Question: I am trying to tackle two of the past exam questions, I managed to finish it but I am not sure whether I have done it right. I would really appriciate if someone could help me out please. I have pasted the exam question.

First question requires me to write up an XML document for the TOP 3 BOOKS and this is what I got. Is the correct and would there be simpler way up doing it as I'd be required to write an XML document using pen and paper.
---
'''
<Top_3_Books>
<Book Catagory="Wine">
<Book1>
<Title> French Wines: The Essential Guide <\Title>
<Author> Penguin Publishers <\Author>
<\Book1>
<Book2>
<Title> An Encyclopaedia of the Wines and Domains of France <\Title>
<Author> Oxford Press <\Author>
<\Book2>
<Book3>
<Title> Hachette Atlas of French Wines & Vineyards <\Title>
<Author> Addison-Wesley <\Author>
<\Book3>
<\Book>
<Book Catagory="Food">
<Book1>
<Title> Seafood Recipes from Cornwall <\Title>
<Author> R.Steinway and BBC Press <\Author>
<\Book1>
<Book2>
<Title> D. Smithson's Easy How-To-Cook <\Title>
<Author> D. Smithson and Prentice-Hall <\Author>
<\Book2>
<Book3>
<Title> All Rhodes Lead to the Kitchen <\Title>
<Author> J. Rhodes and Addison-Wesley <\Author>
<\Book3>
<\Book>
<\Top_3_Books>
'''
---
For the part c, I need to write up a DTD and below is my attempt. Is it write and again any easier or faster way. Thanks.
'''
<!ELEMENT Top_3_Books(Wines,Food)*>
<!ELEMENT Wines (Books, Author?)>
<!ELEMENT Books (#PCDATA)>
<!ELEMENT Author (#PCDATA)>
<!ELEMENT Food (Books, Author)>
<!ELEMENT Books (#PCDATA)>
<!ELEMENT Author (#PCDATA)>
'''
Thanks
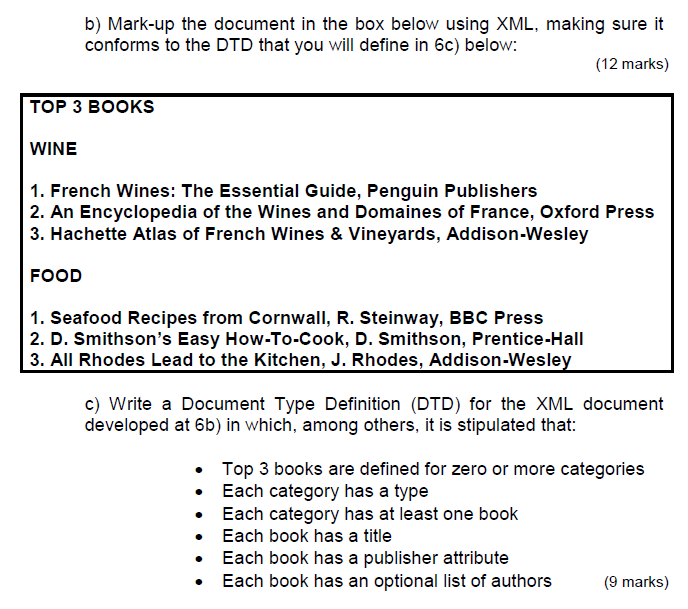
Answer: It would seem the 'Wine' category, for instance, should be altered a bit
a. The category is not a book. It should be a 'Category' element, with a type.
b. All books are 'Book' items. no need to create seperate items 'Book1', 'Book2' etc.
c. 'Publisher' attribute for every book.
d. List of authors, optional. It seems this category doesn't have them, so I invented one for the last book.
'''
<Category type="Wine">
<Books>
<Book Publisher="Penguin Publishers">
<Title> French Wines: The Essential Guide <\Title>
<Authors><\Authors>
<\Book>
<Book Publisher="Oxford Press ">
<Title> An Encyclopaedia of the Wines and Domains of France <\Title>
<Authors><\Authors>
<\Book>
<Book Publisher="Addison-Wesley">
<Title> Hachette Atlas of French Wines & Vineyards <\Title>
<Authors>
<Author>W. Esley</Author>
<\Authors>
<\Book>
<Books>
<\Category>
'''
The DTD should have a 'DOCTYPE' defining the root element.
Parenthesis define what comes in the element, so
'''
<!DOCTYPE Top_3_Books
[
<!ELEMENT Top_3_Books(Category)>
<!ELEMENT Category(Books)>
<!ATTLIST Category
type CDATA #REQUIRED
>
<!ELEMENT Books (Book)>
<!ELEMENT Book (Title, Authors)>
<!ATTLIST Book
Publisher CDATA #REQUIRED
>
<!ELEMENT Title (#PCDATA)>
<!ELEMENT Authors (Author)*>
<!ELEMENT Author (#PCDATA)>
]>
'''